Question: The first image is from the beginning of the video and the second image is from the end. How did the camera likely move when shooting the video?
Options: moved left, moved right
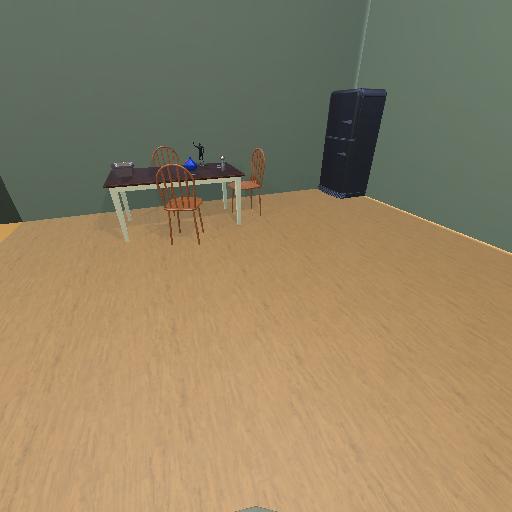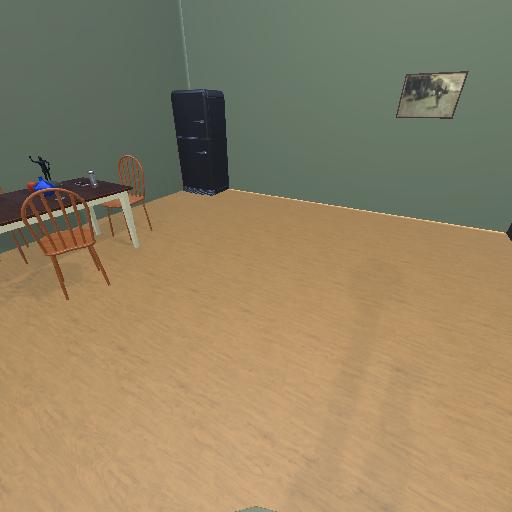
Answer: moved left